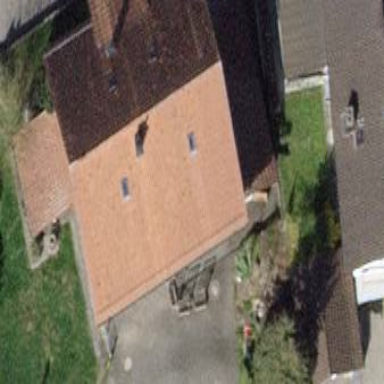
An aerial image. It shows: Building with gabled roof.